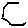
Label: hexagon